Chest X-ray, PA view. Patient: 32 years old, sex F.
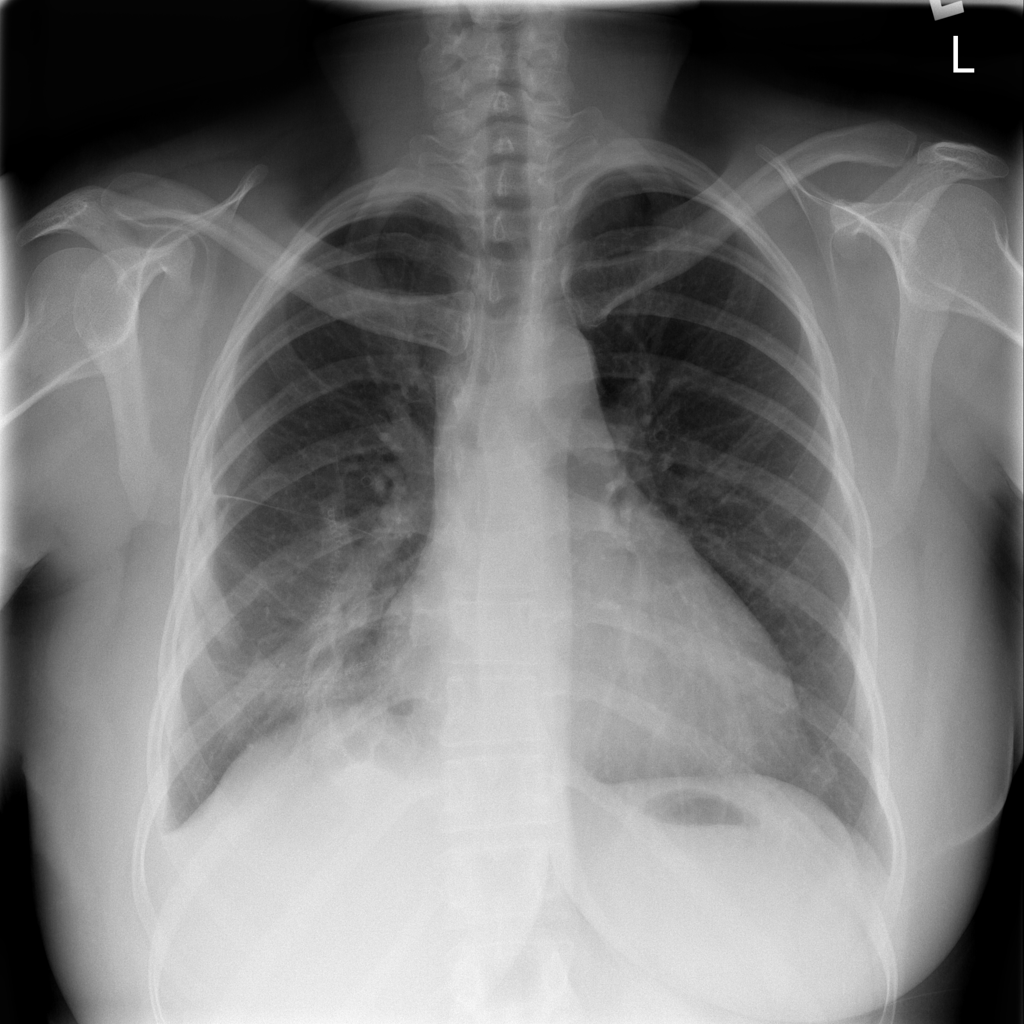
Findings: No Finding